Question: I'm using Twitter bootstrap in my site and I'm having span which may contain long word and I need to break it. I use this Css but not working? what's problem?
'''
.fidDivComment {
white-space: pre-wrap;
display: inline-block;
}
'''

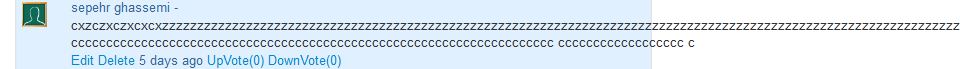
Answer: You need to add this to your CSS for that span
'''
span {
-ms-word-break: break-all;
word-break: break-all;
/* Non standard for webkit */
word-break: break-word;
-webkit-hyphens: auto;
-moz-hyphens: auto;
hyphens: auto;
}
'''
See <URL> for an explanation.